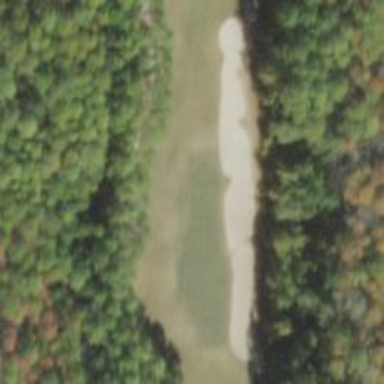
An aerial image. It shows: View of golf hole.